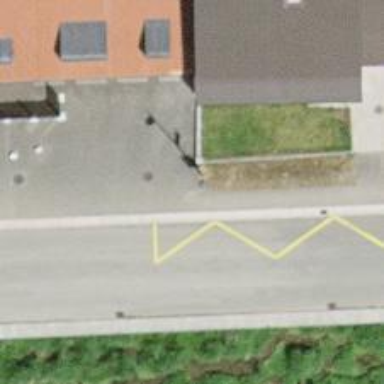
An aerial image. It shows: Bus stop with platform for public transport.